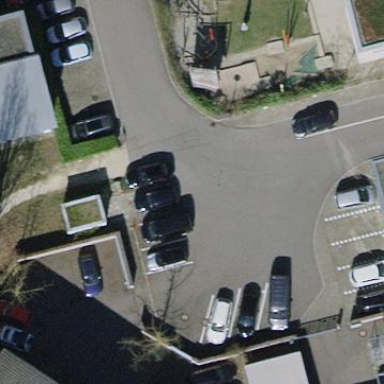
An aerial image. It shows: Square.